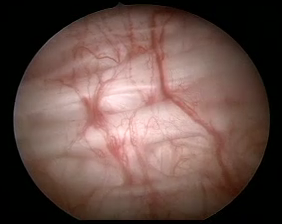
Modality: WLC
Class: Anatomical landmarks
Subclass: Trabeculation
Lesion: L0
Bladder cancer association: No